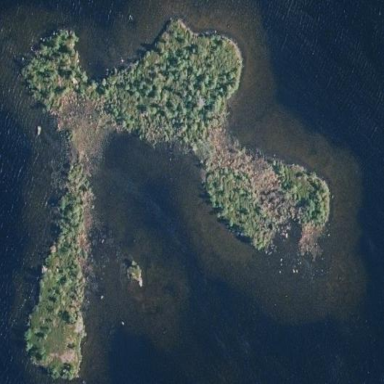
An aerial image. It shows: Islet.